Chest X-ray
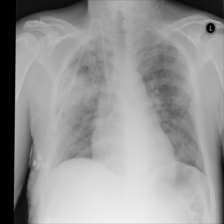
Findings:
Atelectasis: negative
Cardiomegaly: negative
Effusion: negative
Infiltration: negative
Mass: negative
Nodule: negative
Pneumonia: negative
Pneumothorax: negative
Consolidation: negative
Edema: negative
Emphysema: negative
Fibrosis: negative
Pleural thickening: negative
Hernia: negative